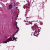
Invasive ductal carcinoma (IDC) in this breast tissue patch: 0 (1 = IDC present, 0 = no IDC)